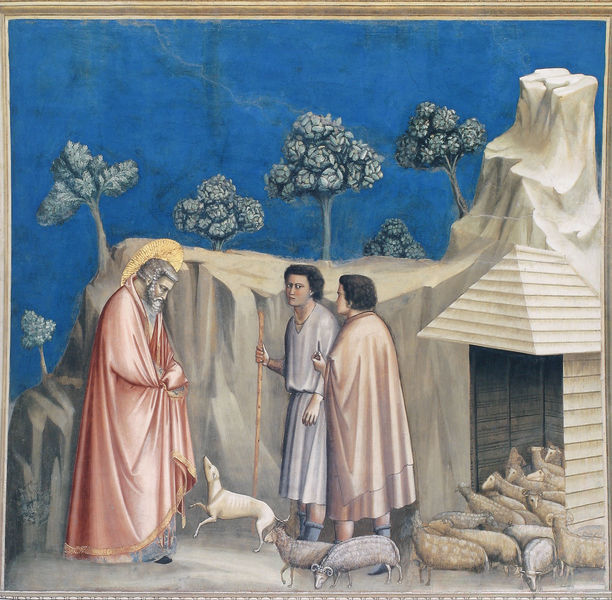
Titel: Arenakapelle / Scrovegni-Kapelle
Künstler: Giotto di Bondone
Standort: Padua, Arenakapelle (EU - I - Venetien)
Schlagwörter: baum, berg, blau, felsen, gemälde, himmel, bäume, männer, hund, bart, bibel, rahmen, hütte, mantel, höhle, renaissance, stock, italien, stab, fels, blue, woman, heiligenschein, man, sky, tree, mountain, stall, heiliger, fresko, schafe, hirte, hirten, schäfer, saint, ikone, kain, god, cane, goat, ram, giotto, escape, emmaus, abel, halo, schfe, padua, arenakapelle